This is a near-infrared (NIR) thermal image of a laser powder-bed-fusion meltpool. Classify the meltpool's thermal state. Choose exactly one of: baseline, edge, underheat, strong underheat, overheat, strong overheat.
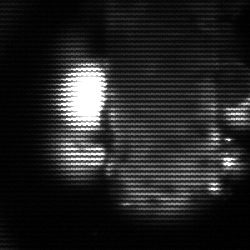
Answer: strong underheat